Question: I have a list of license plate numbers from my school's database that I have put into a list with coldfusion and displayed in html. Looks like this...
Before I was importing the data to the list through coldfusion, I was hardcoding in data from the database and getting results. However, it's a fairly long list, so hardcoding all the values in wasn't a good option, especially if this list is going to be expanded in the future. So, I just made another CF file to handle throwing them all in the list. That file looks like this:
setPlates.cfm
'''
<cfquery name="q_sample" datasource="cars_live">
SELECT LICENSE FROM veh_rec
</cfquery>
<cfloop query="q_sample" >
<li><a href='#Student'><cfoutput>#q_sample.license#</cfoutput></a></li>
</cfloop>
'''
and here is how i put them in the list:
'''
<div class="ui-grid-solo">
<div class="ui-block-a"><br></div>
<div class="ui-block-a"><ul id="plates" data-role="listview" data-inset="true" data-filter="true" data-filter-reveal="true" data-filter-placeholder="Filter Students">
<script type="text/javascript">
$.get("setPlates.cfm")
.done(function(data) {
$("#plates").html(data);
});
</script>
<div id="plates"></div>
</ul></div>
</div><!-- /grid solo -->
'''
However, now my algorithm I had for outputting all the student data doesn't work anymore. My only guess is that creating the li elements in another file doesn't list them the same way as it did when I created them in the same file. Is there a way to get the text of the li clicked even when they're not created in the same file? Below is my click algorithm and CF file that I had working with hardcoded values.
'''
<script type="text/javascript">
$("#plates li").click(function() {
alert("hi");
var strLicense=$(this).text();
strLicense=$.trim(strLicense);
$.get("joey.cfm", { license: strLicense})
.done(function(data) {
$("#myResults").html(data);
});
});
'''
and joey.cfm:
'''
<cfparam name="License" default="">
<cfquery name="q_sample" datasource="cars_live">
SELECT * FROM veh_rec WHERE LICENSE=<cfqueryparam cfsqltype="cf_sql_varchar" value="#trim(urldecode(License))#">
</cfquery>
<cfif q_sample.recordcount eq 0>
No Results found for <cfoutput>"#License#"</cfoutput>
</cfif>
<cfoutput query="q_sample" >
<p>License Plate Number: #license# <br><br> Permit ID Number: #decal#<br><br> Student ID Number: #ID#</p>
</cfoutput>
'''
Thank you in advance!
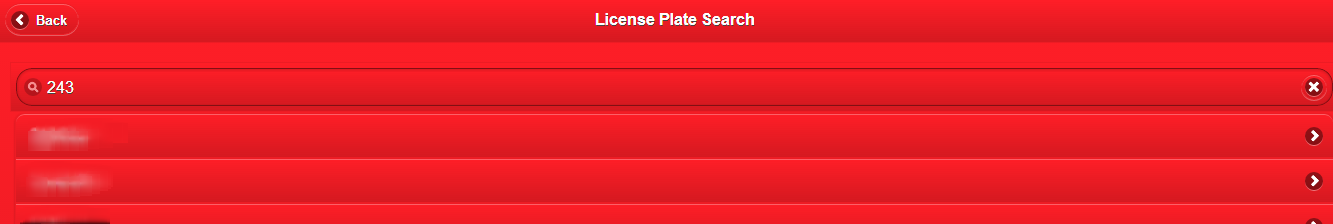
Answer: I had to ask a similar question a while ago. The problem you're facing is that you're trying to interact with objects that don't exist in the DOM when you created the function. You want to use the jQuery's <URL>'
'''
<script type="text/javascript">
$("#plates").on("click","li",function() {
var strLicense=$(this).text();
strLicense=$.trim(strLicense);
});
</script>
'''